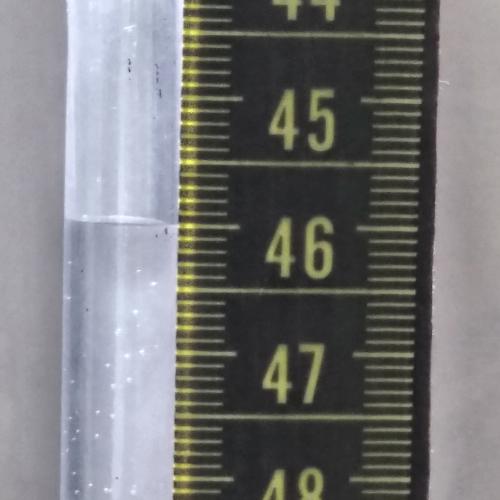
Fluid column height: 46.0 cm